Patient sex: F
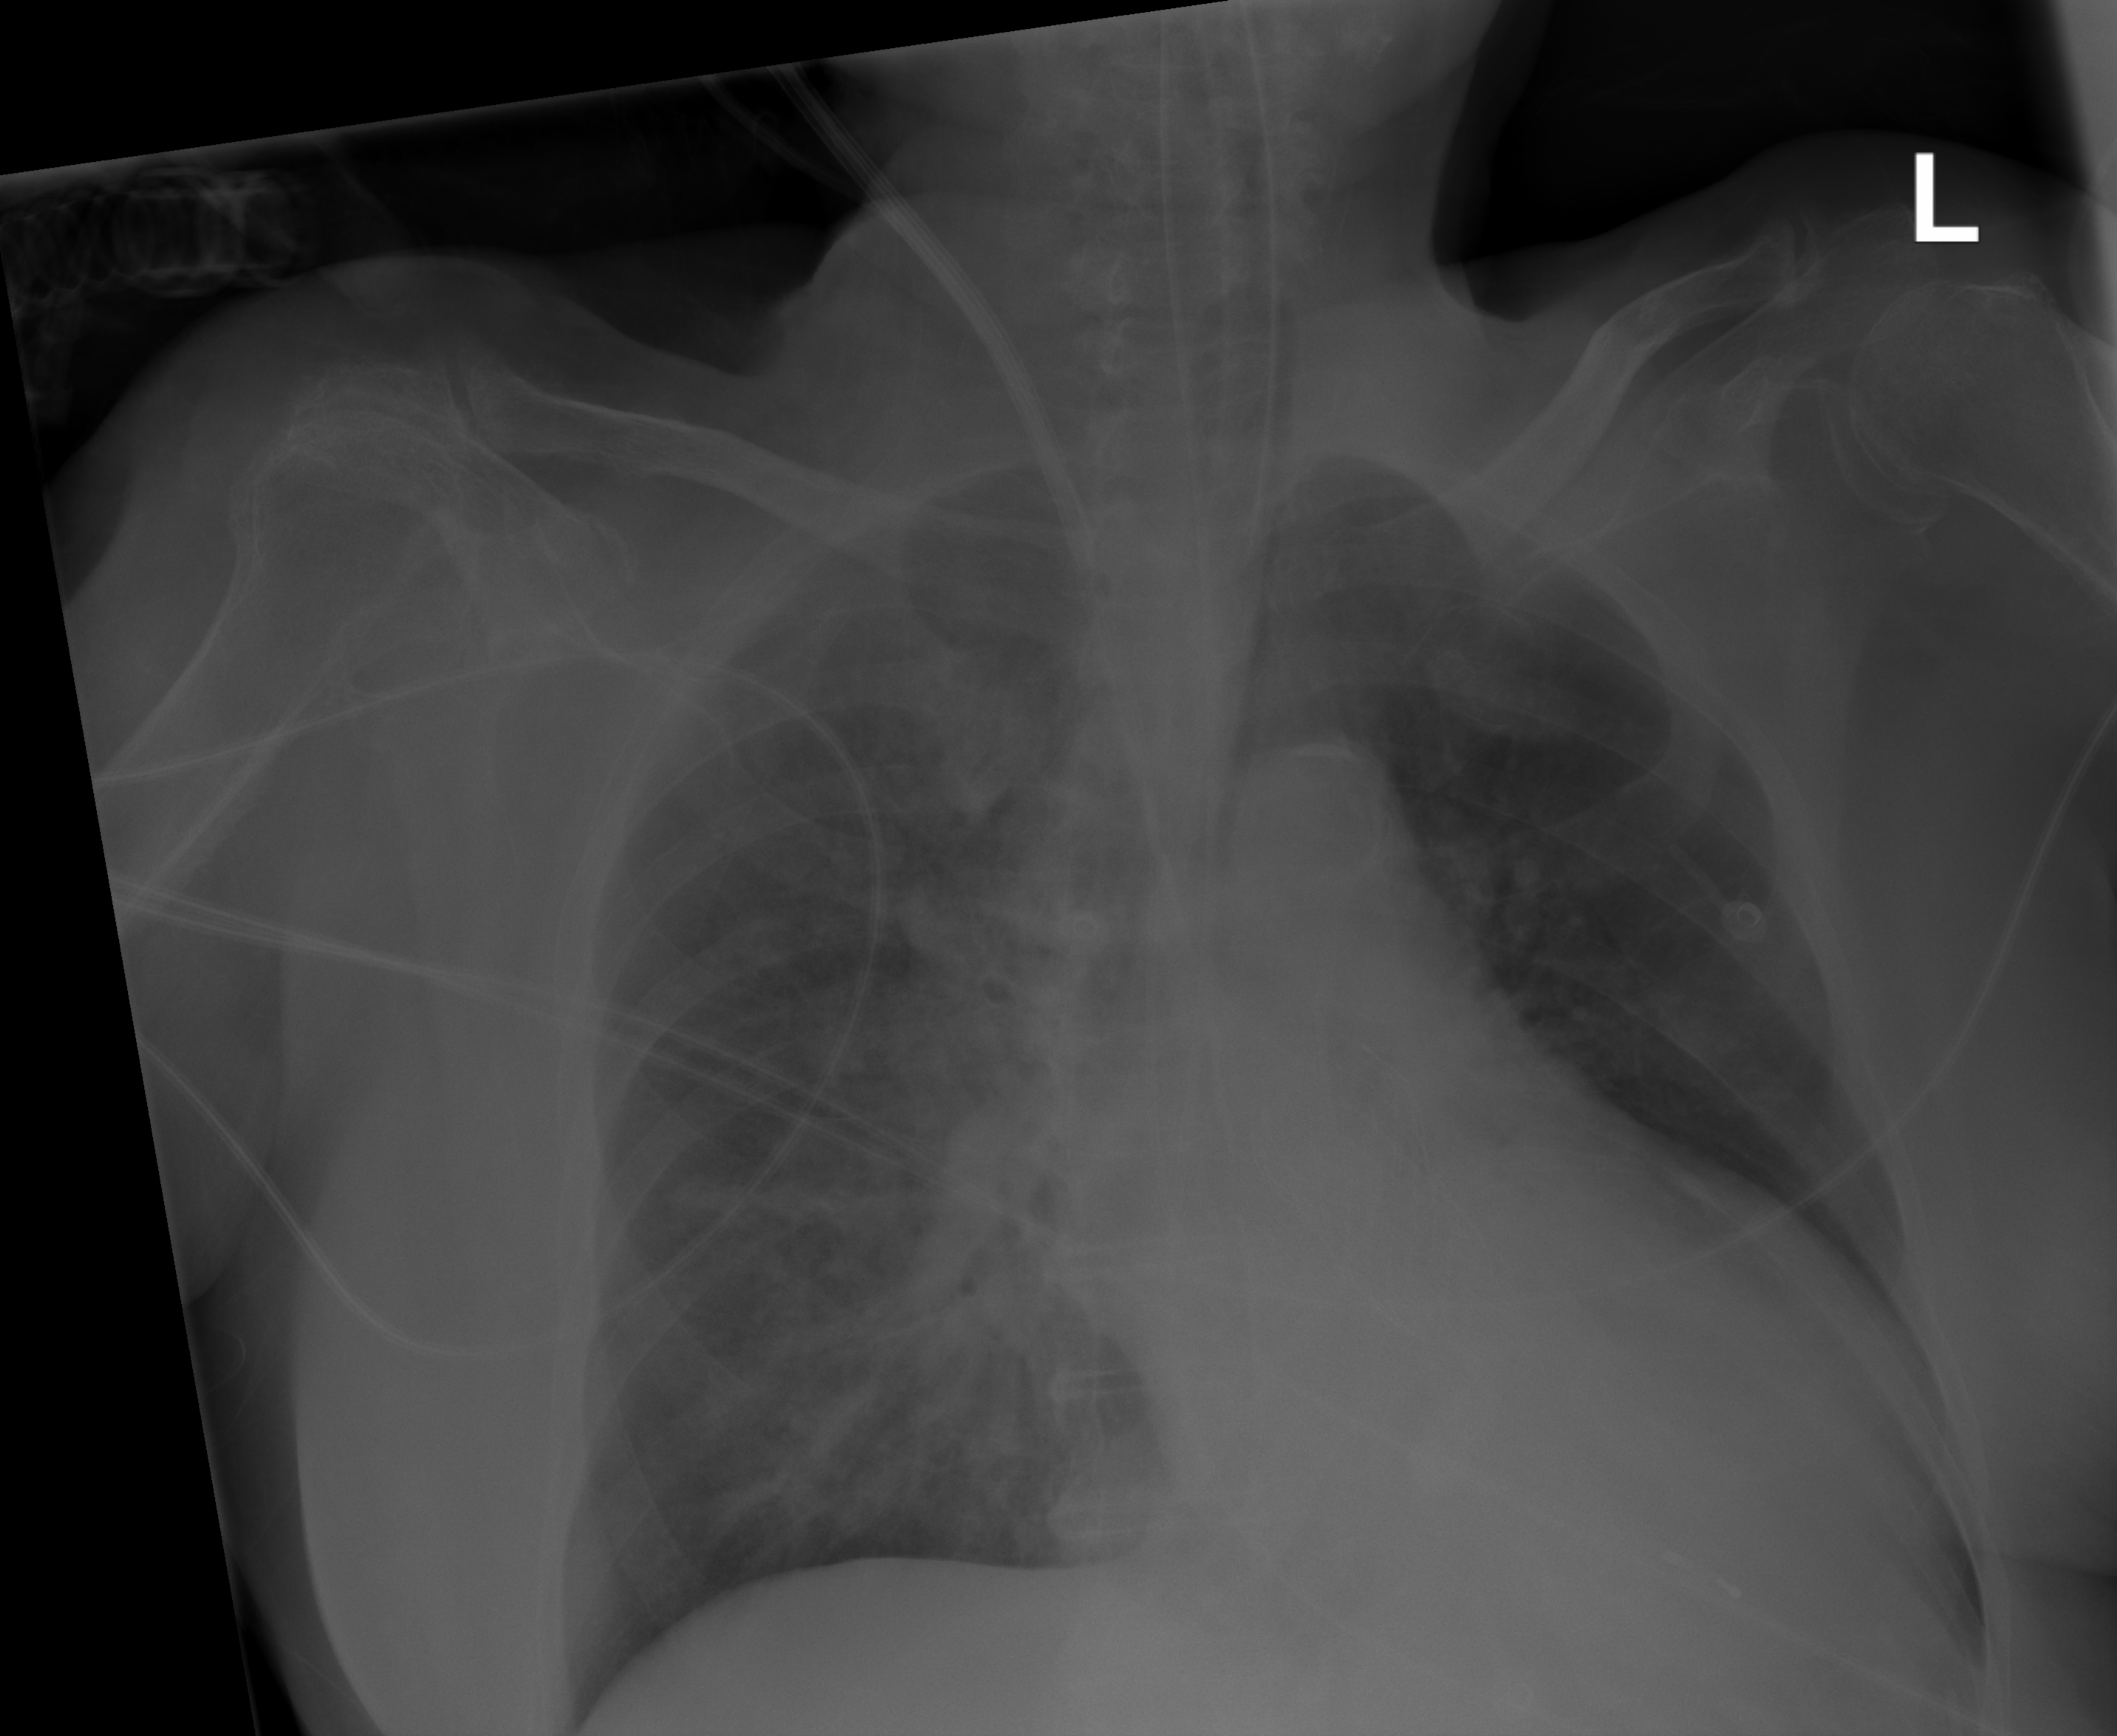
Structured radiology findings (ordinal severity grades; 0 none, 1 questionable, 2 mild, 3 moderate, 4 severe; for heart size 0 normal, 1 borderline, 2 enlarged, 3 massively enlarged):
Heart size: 0
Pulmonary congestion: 3
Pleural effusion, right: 0
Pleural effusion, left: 2
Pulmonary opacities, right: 3
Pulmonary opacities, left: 2
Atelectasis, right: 3
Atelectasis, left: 2